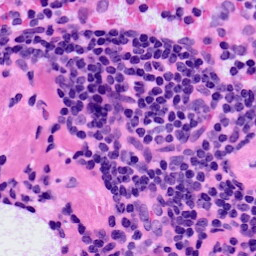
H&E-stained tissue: LymphNode